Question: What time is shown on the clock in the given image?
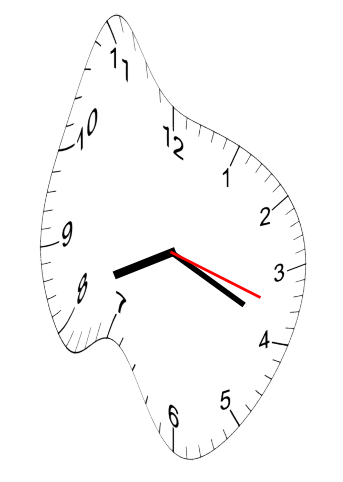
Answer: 08:19:18